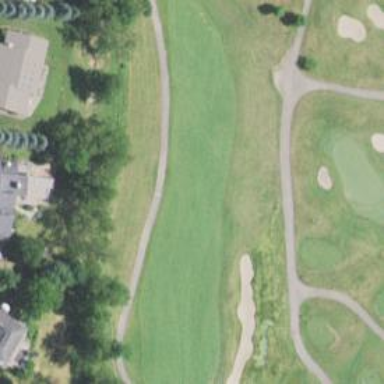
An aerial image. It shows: View of golf hole.